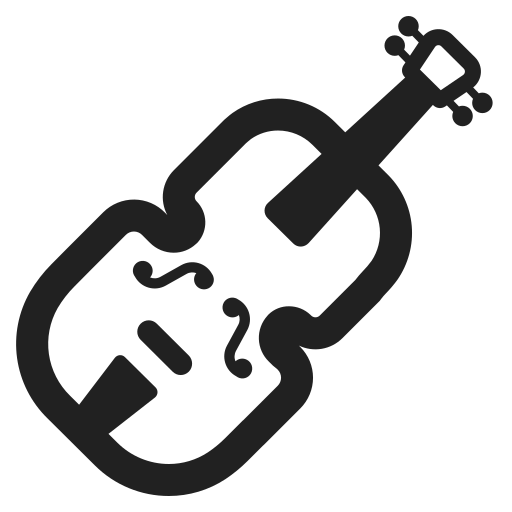
violin high contrast